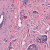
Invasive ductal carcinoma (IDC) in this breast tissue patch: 1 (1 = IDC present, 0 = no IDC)